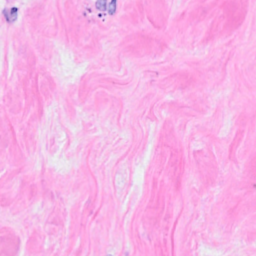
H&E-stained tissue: Breast